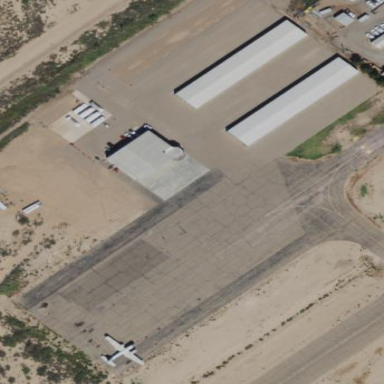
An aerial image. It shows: Apron paved with asphalt at the airport.